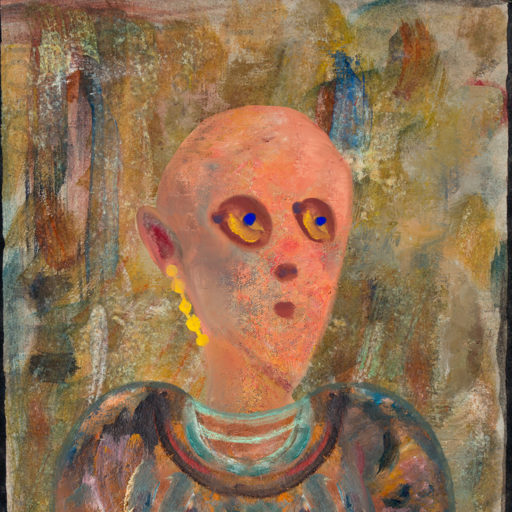
Background: Pipe, Head And Neck Side: Irani, Face Side: Mother_And_Son_Son, Bust: Boggyland, Hair Side: Blank, Head Accessory: Blank, Second Necklace: Blank, Necklace: Blank, Baby: Blank